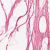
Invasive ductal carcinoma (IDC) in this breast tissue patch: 0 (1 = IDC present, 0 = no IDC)